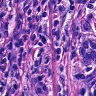
Metastatic tissue present: no